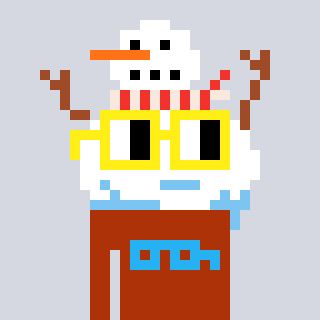
a pixel art character with square yellow glasses, a snowman-shaped head and a hotbrown-colored body on a cool background